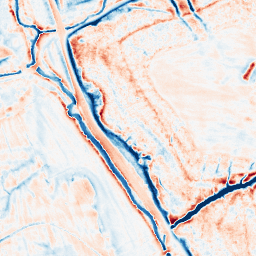
Category: edge_preserving
Decomposition family: anisotropic_diffusion
Decomposition parameters: iterations: 50
kappa: 10
gamma: 0.15
Upsampling method: edge_directed
Upsampling parameters: scale: 2
Upsampling scale: 2